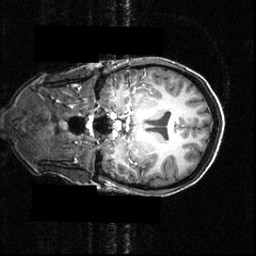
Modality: T1w
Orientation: coronal
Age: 27
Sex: female
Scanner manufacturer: siemens
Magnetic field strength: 3.951 T
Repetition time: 1.5 s
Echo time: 0.00335 s